Question: As I try to deploy my web application from netbeans, I get the following error :
'''
Starting Tomcat process...
Waiting for Tomcat...
Tomcat server started.
W:\UnderTest\NetbeansCurrent\WebApplication1\nbproject\build-impl.xml:1033:
Deployment error: Access to Tomcat server has not been authorized.
Set the correct username and password with the "manager-script" role in the
Tomcat customizer in the Server Manager.
See the server log for details.
BUILD FAILED (total time: 14 seconds)
'''
What is that ? Why am I getting this error ?
'tomcat-users.xml' :
'''
<tomcat-users>
<!--
NOTE: By default, no user is included in the "manager-gui" role required
to operate the "/manager/html" web application. If you wish to use this app,
you must define such a user - the username and password are arbitrary.
-->
<!--
NOTE: The sample user and role entries below are wrapped in a comment
and thus are ignored when reading this file. Do not forget to remove
<!.. ..> that surrounds them.
-->
<role rolename="tomcat"/>
<role rolename="role1"/>
<role rolename="manager-gui"/>
<user username="suhail" password="suhail" roles="manager-gui"/>
<user username="tomcat" password="tomcat" roles="tomcat"/>
<user username="both" password="tomcat" roles="tomcat,role1"/>
<user username="role1" password="tomcat" roles="role1"/>
</tomcat-users>
'''
Following is the snapshot from netbeans server settings :

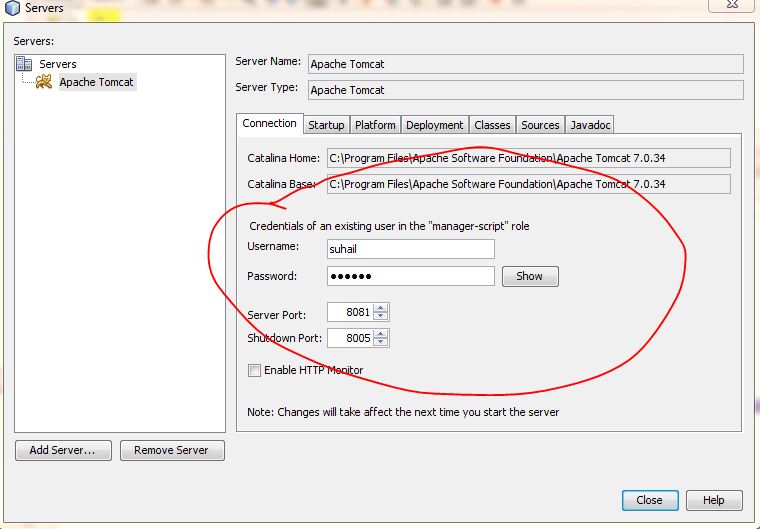
Answer: You have to add the 'manager-script' in order to perform deployment operations.
So in you xml you should have something like
'''
<user username="suhail" password="suhail" roles="manager-gui,manager-script"/>
'''